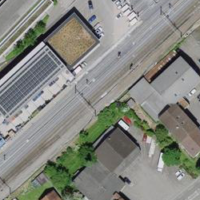
EUNIS habitat code: 54
Species observed at this site:
Corylus avellana
Symphoricarpos albus